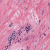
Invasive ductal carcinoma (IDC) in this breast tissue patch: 1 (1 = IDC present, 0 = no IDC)